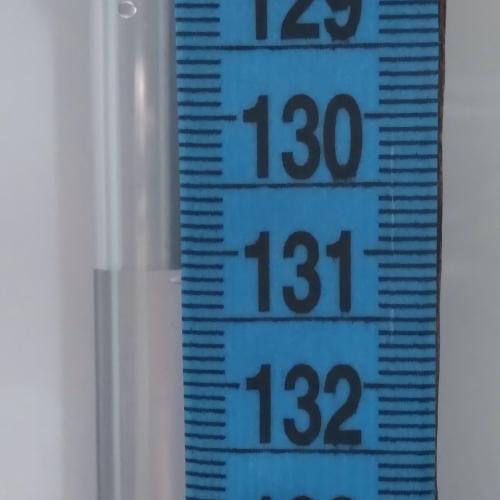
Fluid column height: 131.1 cm